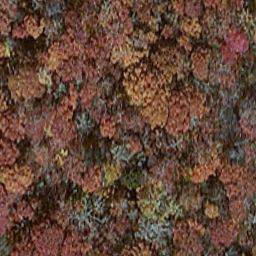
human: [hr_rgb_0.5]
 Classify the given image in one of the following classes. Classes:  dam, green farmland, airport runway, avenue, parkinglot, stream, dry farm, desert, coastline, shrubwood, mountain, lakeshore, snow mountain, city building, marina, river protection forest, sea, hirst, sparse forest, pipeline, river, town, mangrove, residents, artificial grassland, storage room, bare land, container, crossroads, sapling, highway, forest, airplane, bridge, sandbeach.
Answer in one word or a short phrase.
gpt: mangrove